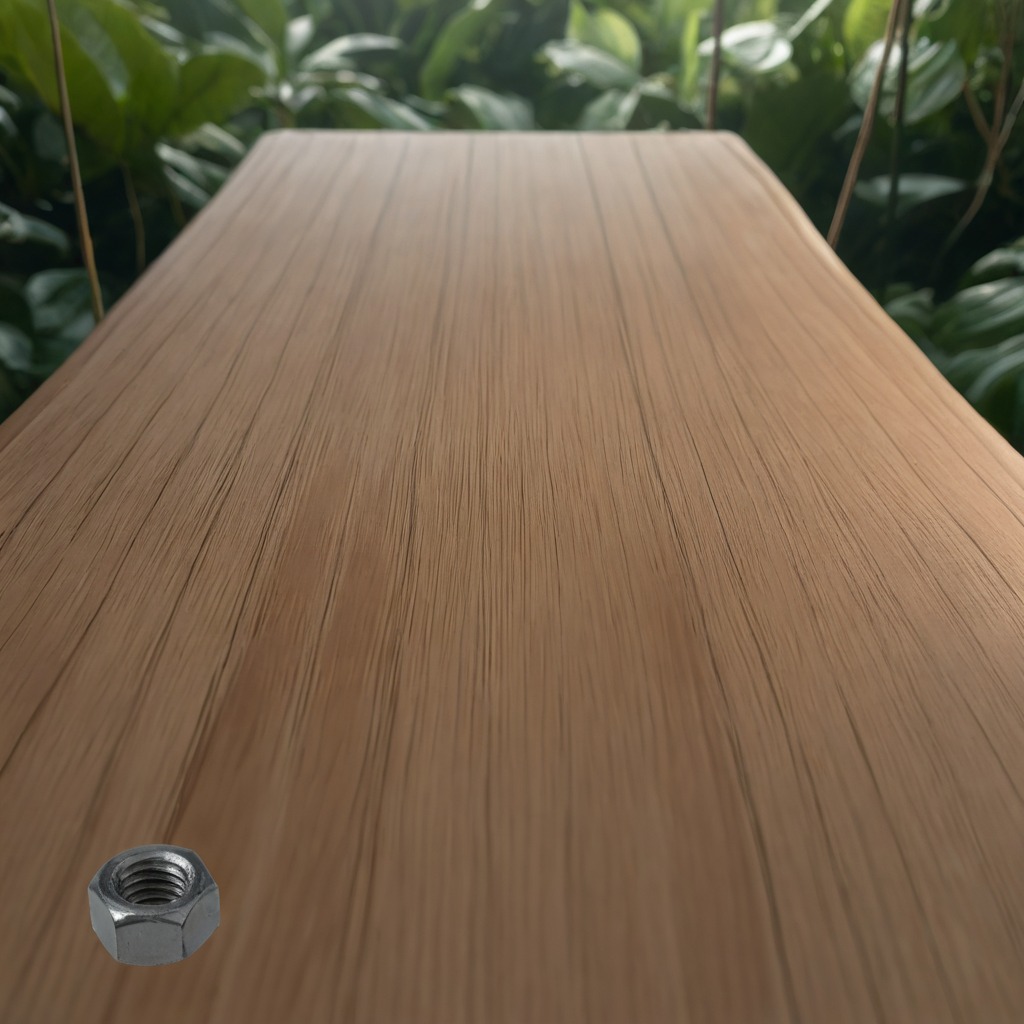
A metal nut is lying on a wooden table.